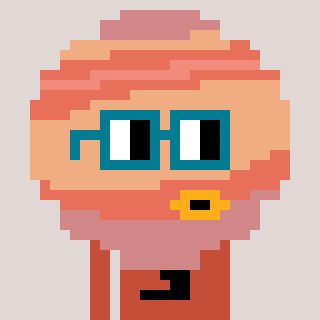
a pixel art character with square dark green glasses, a jupiter-shaped head and a rust-colored body on a warm background